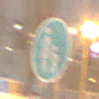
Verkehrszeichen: Gehweg
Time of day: Night
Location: Outdoor (Urban)
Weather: Overcast
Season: Winter
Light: Artificial